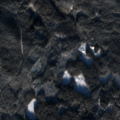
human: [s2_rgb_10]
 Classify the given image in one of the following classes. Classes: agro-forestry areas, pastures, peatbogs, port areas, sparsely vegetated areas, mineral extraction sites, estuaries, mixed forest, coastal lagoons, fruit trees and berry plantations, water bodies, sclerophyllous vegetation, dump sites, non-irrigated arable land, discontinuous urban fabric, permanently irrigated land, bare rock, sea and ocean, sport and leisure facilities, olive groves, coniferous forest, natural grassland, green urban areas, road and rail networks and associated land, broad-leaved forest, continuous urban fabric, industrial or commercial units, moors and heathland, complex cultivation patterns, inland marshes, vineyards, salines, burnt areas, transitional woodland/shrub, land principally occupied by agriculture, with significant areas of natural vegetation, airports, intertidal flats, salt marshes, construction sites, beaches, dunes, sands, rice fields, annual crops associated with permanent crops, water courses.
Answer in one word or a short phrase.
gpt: coniferous forest, mixed forest